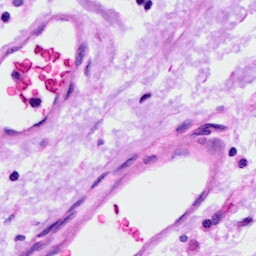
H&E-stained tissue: Ovarian